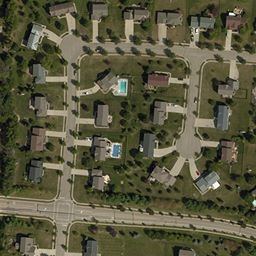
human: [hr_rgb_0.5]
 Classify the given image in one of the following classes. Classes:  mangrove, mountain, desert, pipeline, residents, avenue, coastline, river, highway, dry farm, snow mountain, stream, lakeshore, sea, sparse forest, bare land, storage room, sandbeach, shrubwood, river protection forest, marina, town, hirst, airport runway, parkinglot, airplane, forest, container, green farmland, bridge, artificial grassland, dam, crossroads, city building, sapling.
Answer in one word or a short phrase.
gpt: town